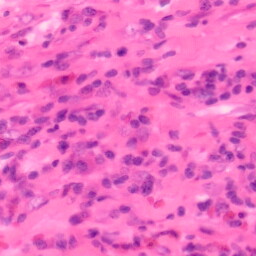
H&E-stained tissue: Colon